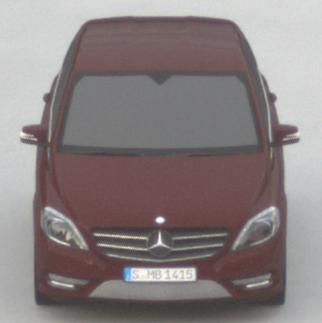
Make: Mercedes-Benz
Model: B 180 BlueEFFICIENCY
Detailed model: B-Class (246)
Model produced from: 2011/11
Model produced until: 2012/10
Doors: 5
Color: red
Road condition: dry road
Daytime: sunrise or sunset
Contrast: low contrast